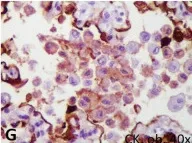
Positivity of the desquamated cells for cytokeratin.
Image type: pathology (immunostaining)